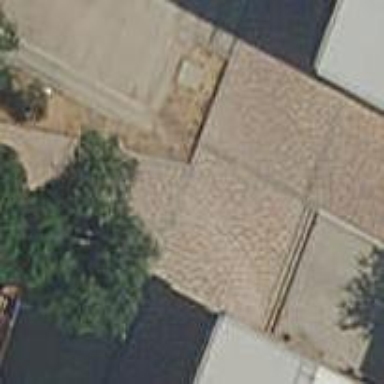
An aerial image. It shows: Footway made of paving stones.